Field crop: maize
Growth stage: 2
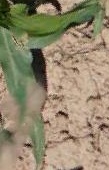
Species: maize